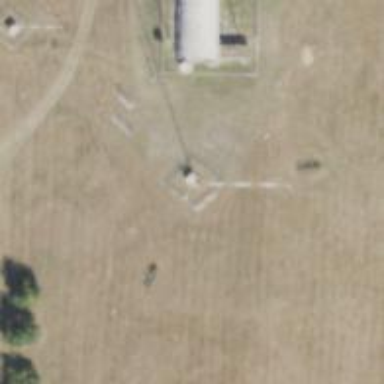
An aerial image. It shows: Mast tower used for communication.